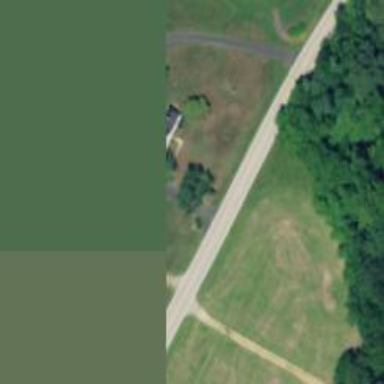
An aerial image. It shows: Unclassified road.